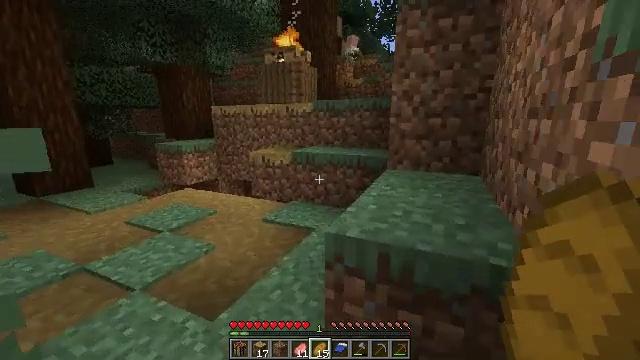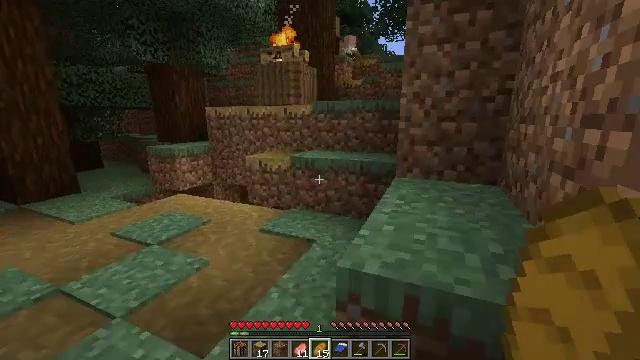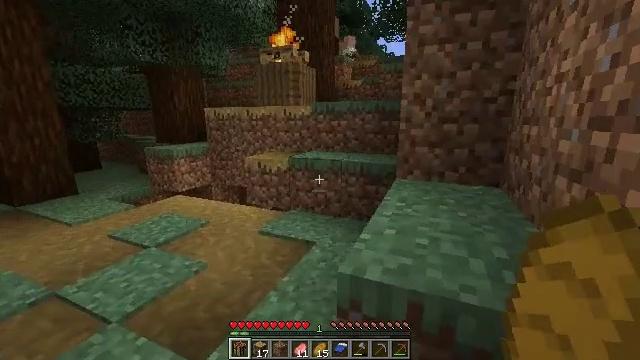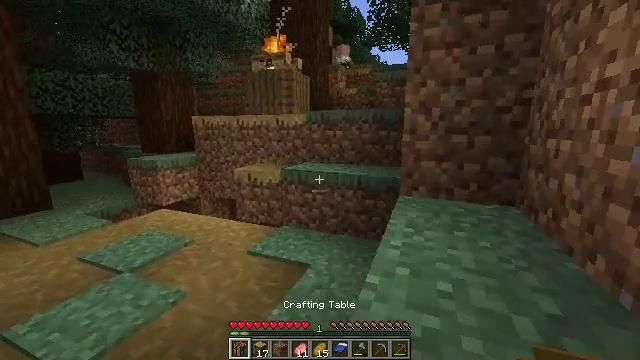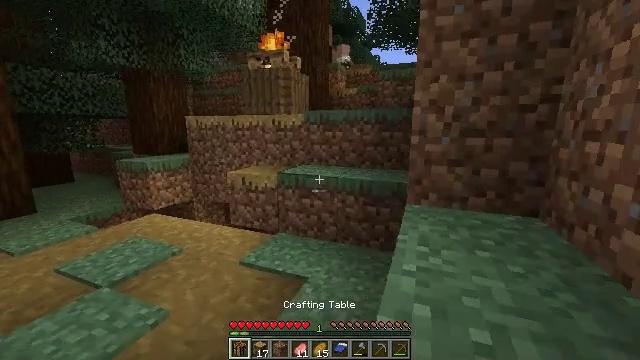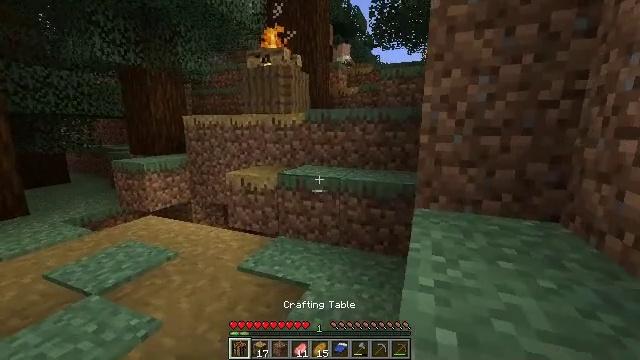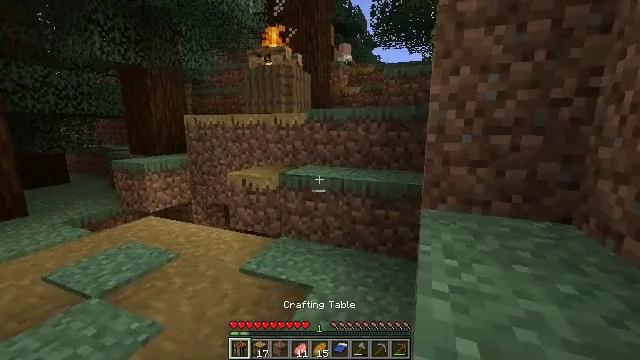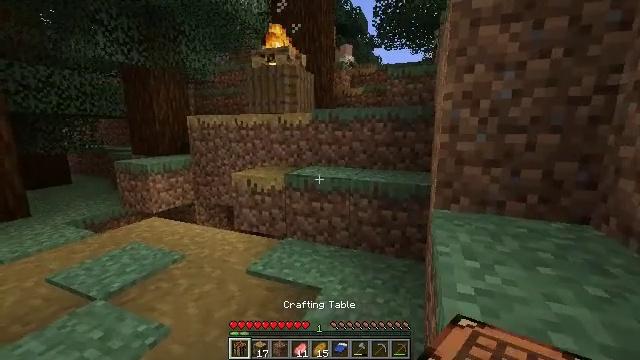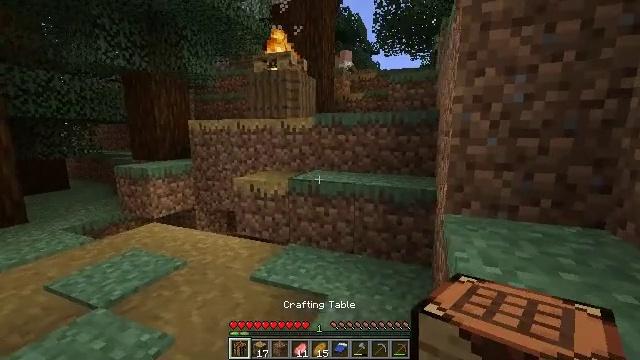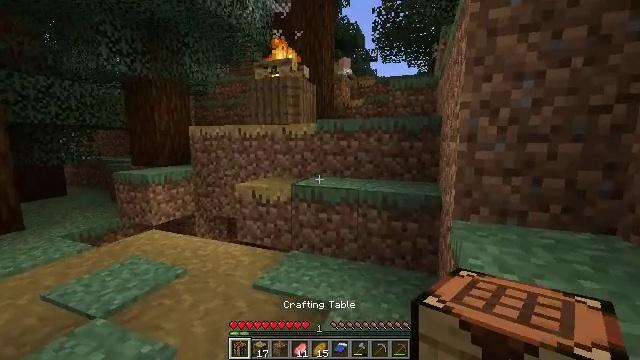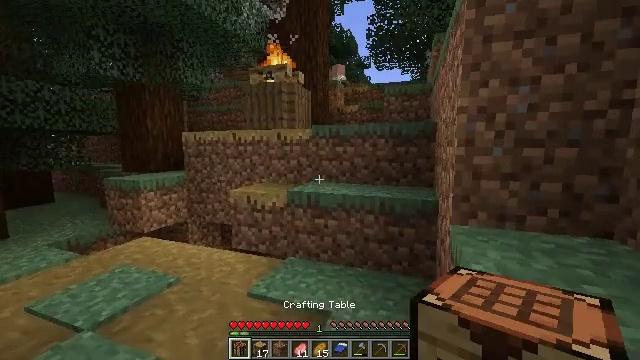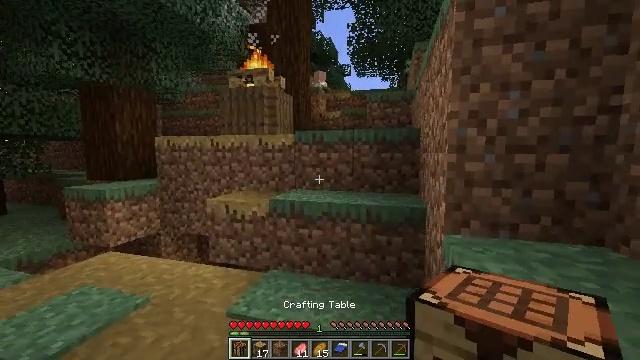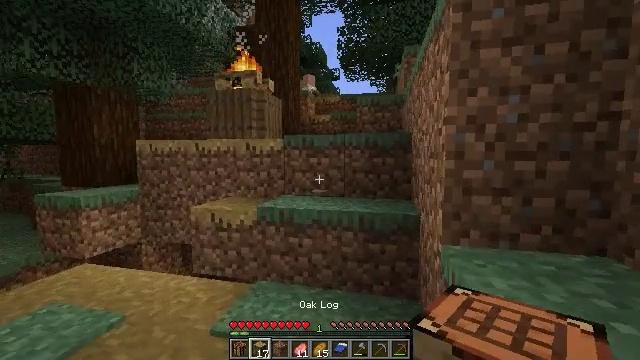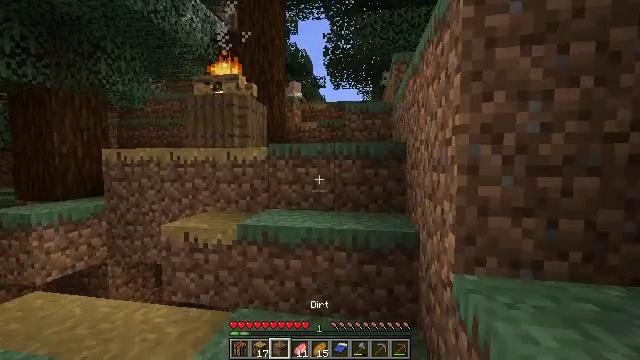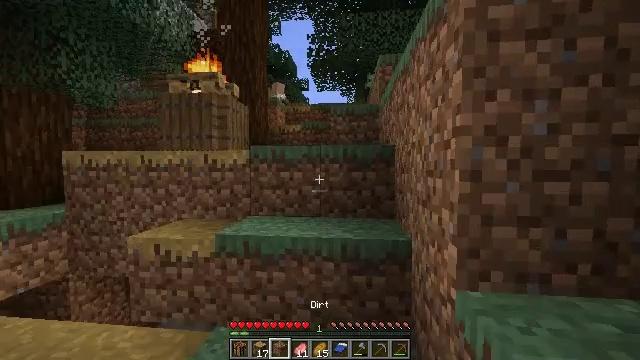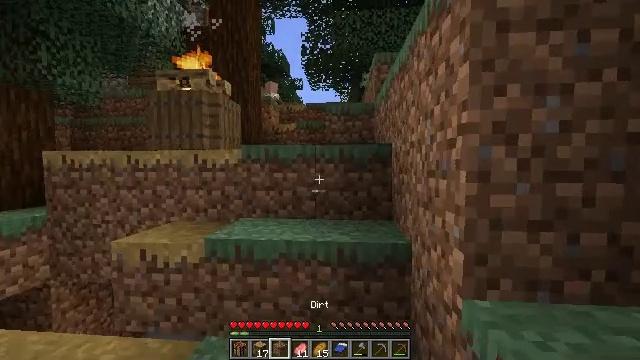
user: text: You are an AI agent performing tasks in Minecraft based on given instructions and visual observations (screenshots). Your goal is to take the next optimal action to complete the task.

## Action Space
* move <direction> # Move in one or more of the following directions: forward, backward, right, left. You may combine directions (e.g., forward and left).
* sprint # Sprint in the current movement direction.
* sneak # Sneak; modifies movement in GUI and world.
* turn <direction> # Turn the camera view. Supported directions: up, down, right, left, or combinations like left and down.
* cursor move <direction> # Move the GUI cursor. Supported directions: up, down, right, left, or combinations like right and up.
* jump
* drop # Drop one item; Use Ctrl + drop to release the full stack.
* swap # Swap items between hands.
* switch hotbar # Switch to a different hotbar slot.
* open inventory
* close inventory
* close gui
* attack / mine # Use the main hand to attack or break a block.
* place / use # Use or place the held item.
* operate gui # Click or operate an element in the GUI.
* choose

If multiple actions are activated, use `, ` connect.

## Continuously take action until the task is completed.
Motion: motion action
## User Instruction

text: Break the mossy cobblestone to gather materials.
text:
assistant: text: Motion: move forward
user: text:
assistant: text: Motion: move forward, switch to hotbar 1
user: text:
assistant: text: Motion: move forward, turn right and up, switch to hotbar 1
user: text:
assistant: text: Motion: move forward, switch to hotbar 1
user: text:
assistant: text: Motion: move forward
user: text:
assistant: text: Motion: move forward
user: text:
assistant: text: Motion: move forward
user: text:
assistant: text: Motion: move forward, turn up
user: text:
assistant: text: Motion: move forward, turn up
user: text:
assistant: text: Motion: move forward, turn right and up
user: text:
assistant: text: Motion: move forward, turn right and up
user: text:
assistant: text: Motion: move forward, turn right
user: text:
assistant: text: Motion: move forward, turn right and up
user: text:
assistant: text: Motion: move forward, turn right
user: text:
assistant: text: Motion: move forward, turn right
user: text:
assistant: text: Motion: move forward
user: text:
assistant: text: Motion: move forward, switch to hotbar 4
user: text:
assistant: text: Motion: move forward, switch to hotbar 4
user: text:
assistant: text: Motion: move forward, jump, switch to hotbar 4
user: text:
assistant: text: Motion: move forward, jump, switch to hotbar 4
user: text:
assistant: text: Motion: move forward, turn left, jump
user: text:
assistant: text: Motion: move forward, turn left and down, jump
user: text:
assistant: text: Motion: move forward, turn left, jump
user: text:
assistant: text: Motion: move forward, turn left, jump
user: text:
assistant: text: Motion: move forward, turn left and down, jump
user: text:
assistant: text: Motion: move forward, turn left, jump
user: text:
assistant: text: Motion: move forward, turn left, jump
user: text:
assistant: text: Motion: move forward, turn left, jump
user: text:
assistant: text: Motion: move forward, jump
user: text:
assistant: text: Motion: move forward, jump